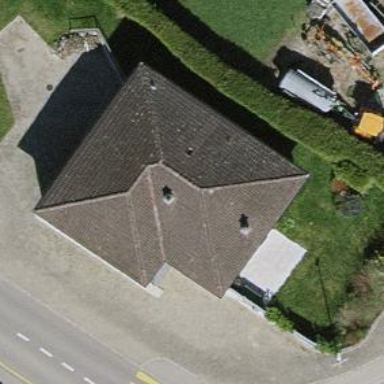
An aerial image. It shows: Detached building.